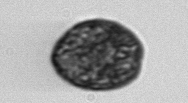
Label: Prorocentrum